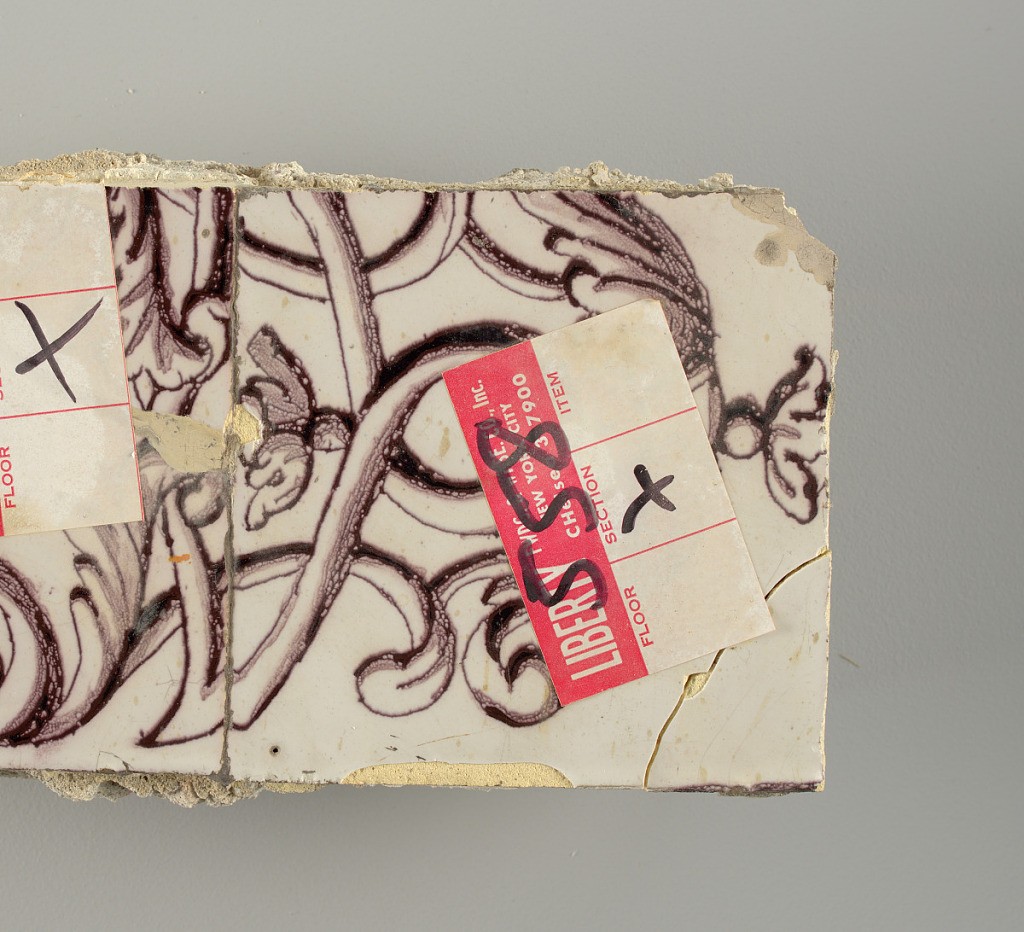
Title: Tile wall facing
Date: ca. 1725
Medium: Tin-glazed earthenware, underglaze
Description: Horizontal rectangle.  Thirty tiles wide and twenty-three tiles high with opening for fireplace eleven tiles wide and ten high.  Foliage arabesques disposed about three vertical axes from which are emphazised by urns at center and right, and at left by the figure of a standing woman carrying an infant on her arm and accompanied by two children.